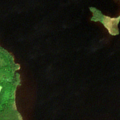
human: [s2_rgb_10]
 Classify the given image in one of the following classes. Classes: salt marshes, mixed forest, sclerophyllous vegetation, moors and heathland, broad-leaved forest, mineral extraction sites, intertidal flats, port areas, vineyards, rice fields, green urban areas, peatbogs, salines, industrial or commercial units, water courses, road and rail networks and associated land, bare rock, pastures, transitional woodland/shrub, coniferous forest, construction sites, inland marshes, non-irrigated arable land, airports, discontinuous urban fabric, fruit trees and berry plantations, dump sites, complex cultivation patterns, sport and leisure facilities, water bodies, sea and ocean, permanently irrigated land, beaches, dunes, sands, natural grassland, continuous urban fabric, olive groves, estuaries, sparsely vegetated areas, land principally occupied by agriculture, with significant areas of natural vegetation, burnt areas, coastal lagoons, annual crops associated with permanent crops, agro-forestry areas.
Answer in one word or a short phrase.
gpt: non-irrigated arable land, mixed forest, water bodies